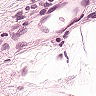
Metastatic tissue present: no